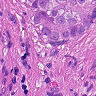
Metastatic tissue present: yes